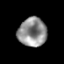
Tissue: prostate
Cell type: T cells
Senescence score: 0.2899
Nuclear area (px): 809
Mean DAPI intensity: 142.748